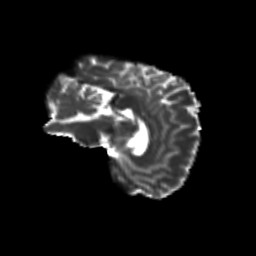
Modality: T2w
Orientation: sagittal
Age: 27
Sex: female
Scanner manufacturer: siemens
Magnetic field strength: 3 T
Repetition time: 8.6 s
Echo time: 0.095 s